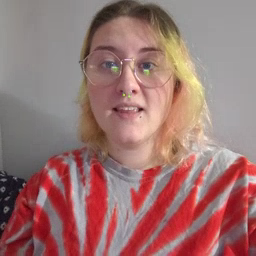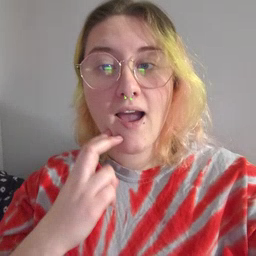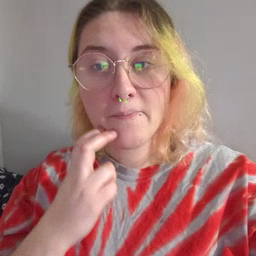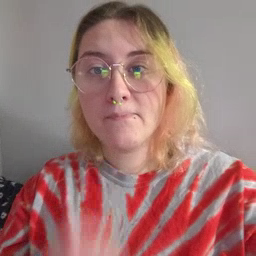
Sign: gum